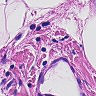
Metastatic tissue present: no